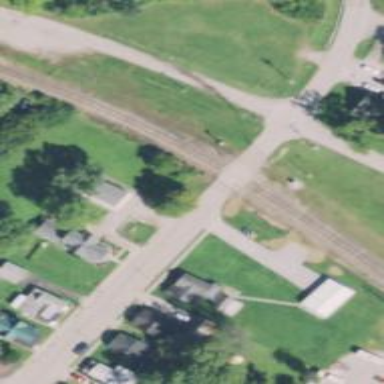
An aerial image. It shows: Level crossing along the railway.